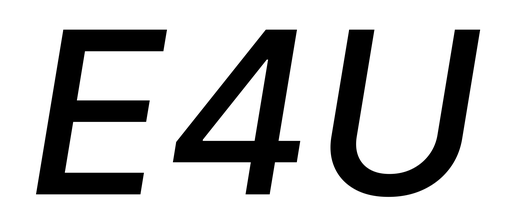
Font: Inter-Italic_Medium_Italic